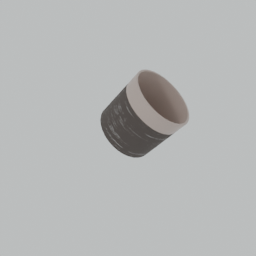
Label: decoration